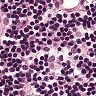
Metastatic tissue present: no